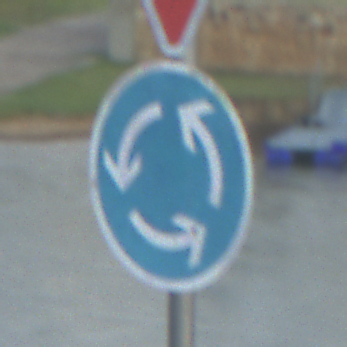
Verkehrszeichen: Kreisverkehr
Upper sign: VorfahrtGewaehren
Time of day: SunriseSunset
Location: Outdoor (RoadRail)
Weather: PartlyCloudy
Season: NotSpecified
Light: Natural